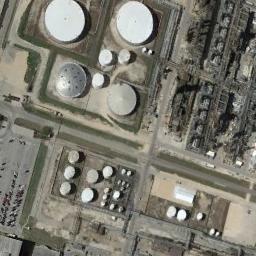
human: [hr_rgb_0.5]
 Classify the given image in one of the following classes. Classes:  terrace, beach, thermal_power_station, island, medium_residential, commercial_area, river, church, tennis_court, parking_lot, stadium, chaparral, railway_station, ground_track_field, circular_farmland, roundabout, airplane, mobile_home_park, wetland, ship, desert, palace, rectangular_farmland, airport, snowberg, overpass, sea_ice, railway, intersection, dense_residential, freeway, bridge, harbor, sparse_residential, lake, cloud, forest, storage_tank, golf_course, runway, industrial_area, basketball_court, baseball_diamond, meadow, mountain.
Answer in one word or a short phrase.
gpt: storage_tank